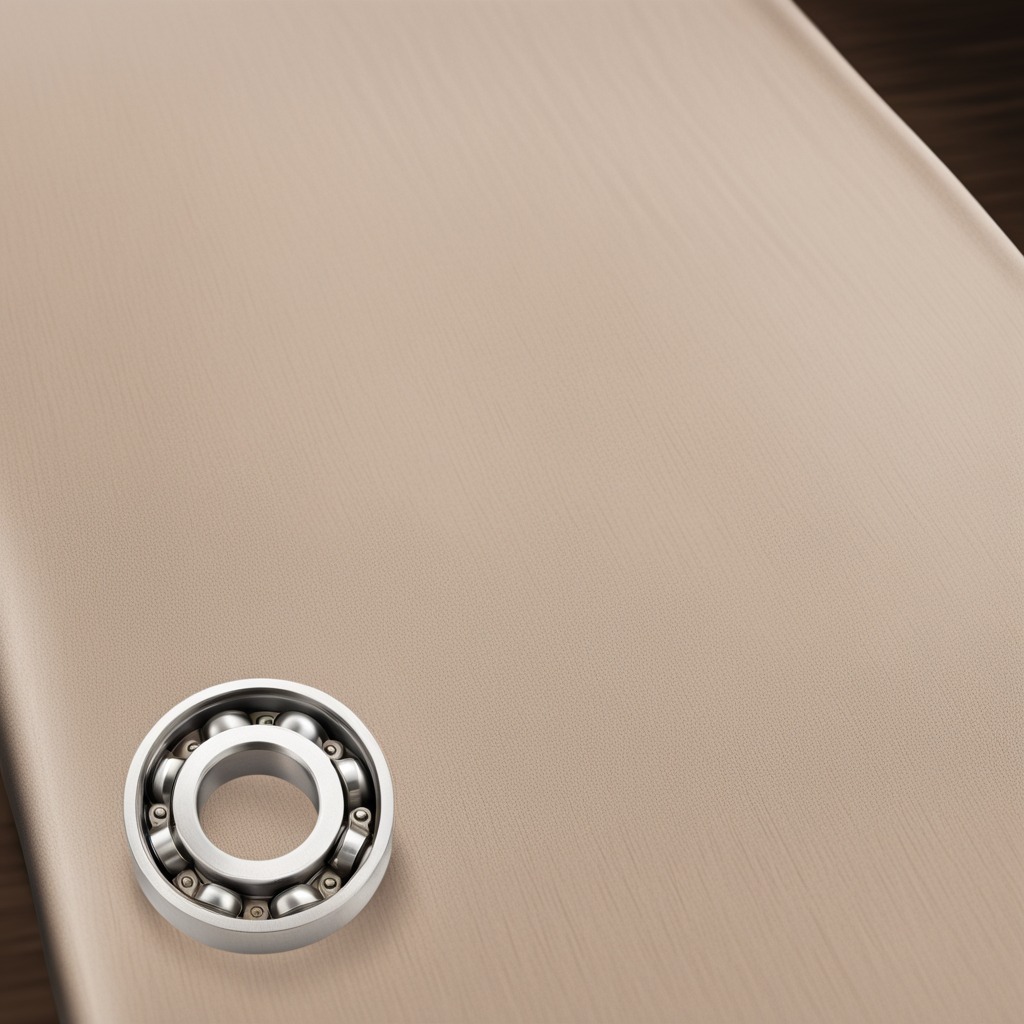
A metal ball bearing is lying on a wooden table in an outdoor workshop during daytime bright natural light soft shadows worn but beneath the cloth.